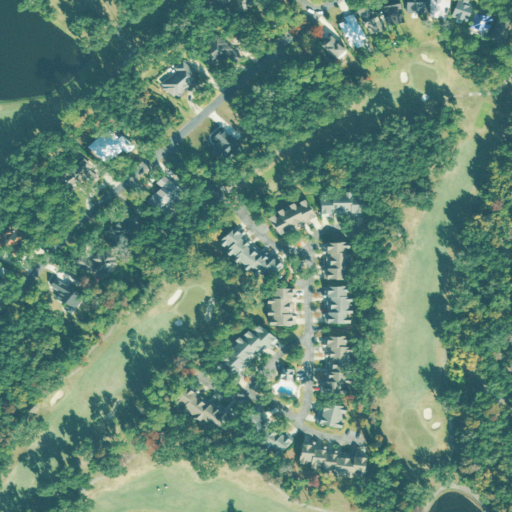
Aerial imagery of cape in Georgia named Butler Point containing open development, evergreen forest, low intensity development, woody wetlands, medium intensity development, open water, and herbaceous wetlands